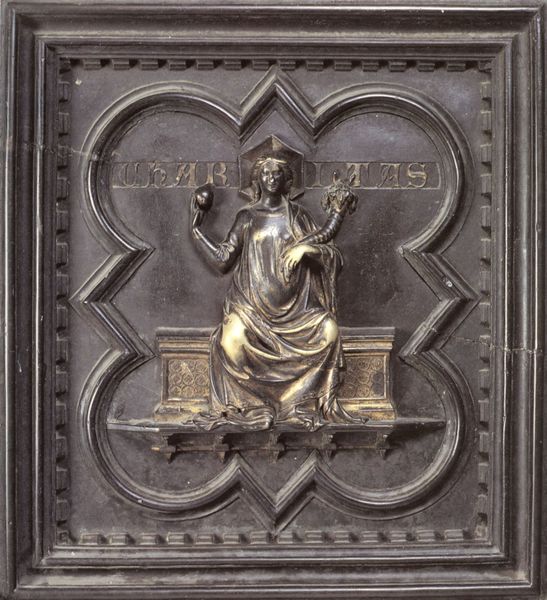
Titel: Südportal
Künstler: Andrea Pisano
Standort: Florenz, Baptisterium (EU - I - Toskana)
Schlagwörter: füllhorn, figur, gewand, relief, allegorie, personifikation, barmherzigkeit, mandorla, caritas, charitas